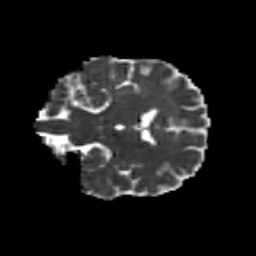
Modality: MD
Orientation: coronal
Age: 39
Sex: male
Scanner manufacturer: siemens
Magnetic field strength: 3 T
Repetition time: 8.6 s
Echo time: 0.095 s